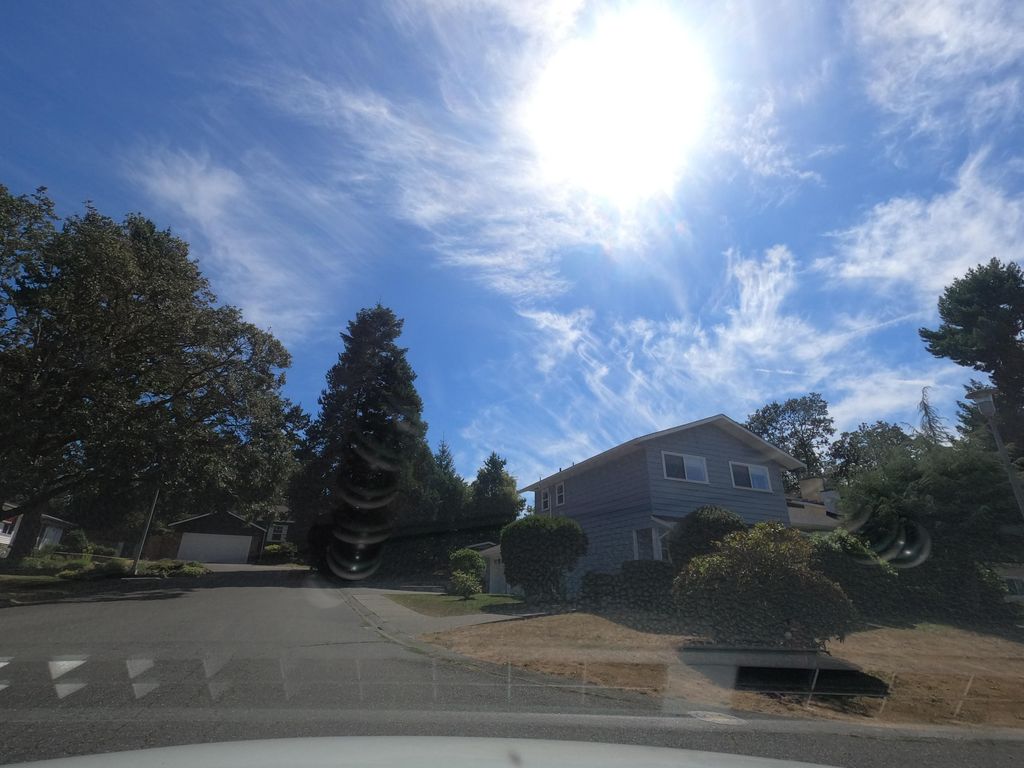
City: victoria